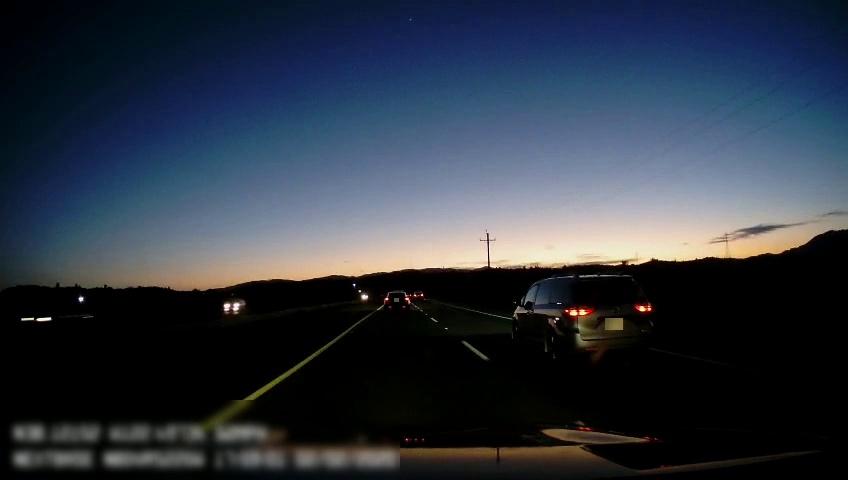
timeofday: Dusk/Dawn/Twilight
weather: Sunny
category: Drivable Space
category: Vehicles | Car
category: Vehicles | Car
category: Vehicles | SUV
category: Vehicles | SUV
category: Vehicles | SUV
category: Lanes | Current Lane
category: Lanes | Current Lane
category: Lanes | Current Lane